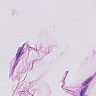
Metastatic tissue present: no